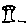
Label: tree